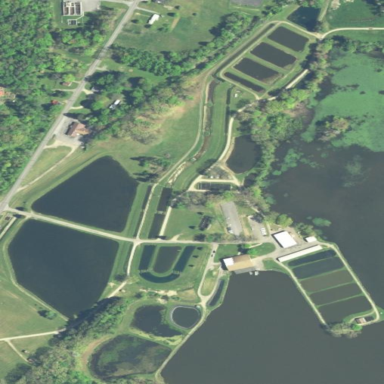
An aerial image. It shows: Area dedicated to aquaculture.